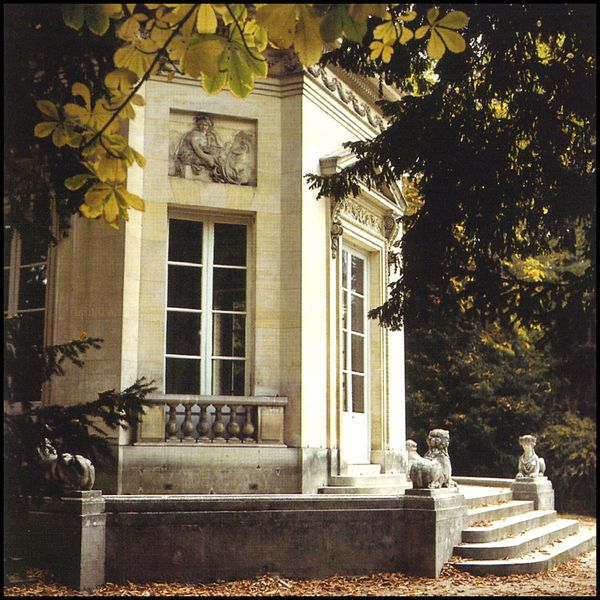
Titel: Versailles, Belvédère
Standort: Versailles (EU - F)
Schlagwörter: baum, blätter, laub, schatten, bäume, fenster, frau, glas, hell, marmor, schmuck, tür, haus, hunde, park, weg, ornament, barock, stein, ast, blatt, renaissance, wald, garten, balkon, relief, düster, giebel, mauer, gelände, herbst, treppe, jugendstil, geländer, stufen, foto, eingang, balustrade, beton, tanne, fries, lustschloss, villa, gesims, löwen, kastanie, antikisierend, löwe, plateau, zierde, klassizistisch, zentralbau, baustil, doof, bäumen, flügelfenster, prtal, gelende, veranda#